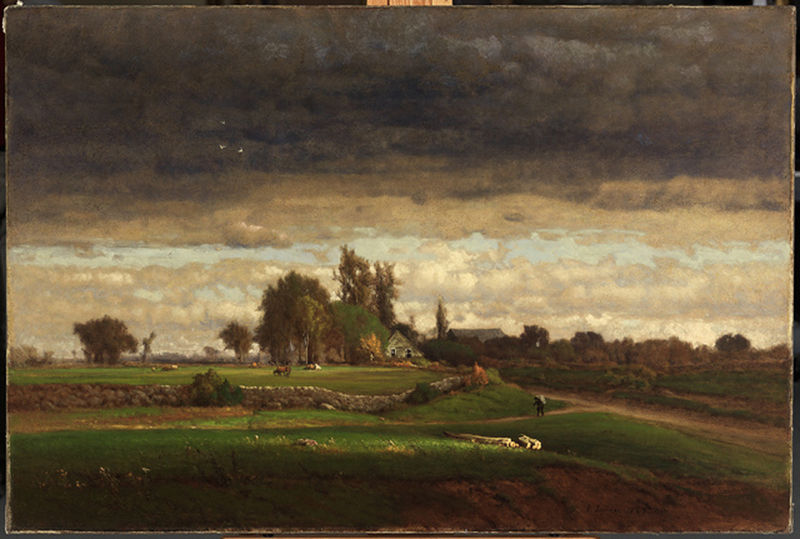
Titel: Landscape with Farmhouse
Künstler: George Inness
Standort: Amherst (Massachusetts, USA)
Institution: Mead Art Museum, Amherst College
Schlagwörter: blue, church, oil, red, white, black, country, dark, gray, green, grey, painting, wall, windows, oil painting, picture, brown, perspective, cloud, clouds, horses, man, sky, stone, tree, building, field, hill, house, landscape, mountain, nature, horizon, houses, trees, village, winter, grass, light, bushes, dusk, night, path, road, shadow, animals, birds, cloudy, storm, fence, meadow, dirt, outside, person, rural, spring, brick, buildings, walk, rain, bush, cattle, cow, cows, farm, stable, cottage, cane, figure, outdoors, fields, sheep, shrubs, carrying, stones, barn, countryside, traveller, logs, cloude, daylight, scenery, cluds, bag, chiaroscuro, lighting, walker, farmhouse, pack, bron, far, strom, gray sky, thatch, stone wall, bad weather, stone fence, dirt path, low wall